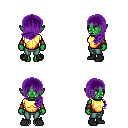
a pixel art fantasy rpg character, female body template, orc, green skin, gold chest armor, teal pants, purple left-swept hairstyle, leather bracers, black shoes, four views (front, back, left, right), 2x2 character sprite sheet, small pixel art, hard edges, no anti-aliasing